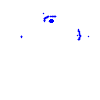
Particle: pion